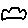
Label: cloud